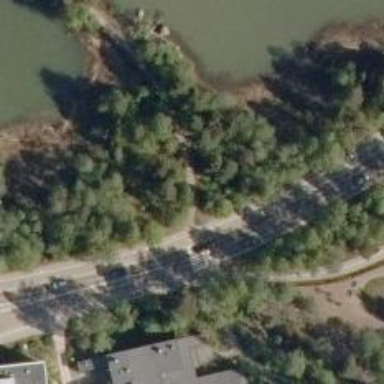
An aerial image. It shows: Asphalt cycleway.